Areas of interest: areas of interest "Business Office Building"
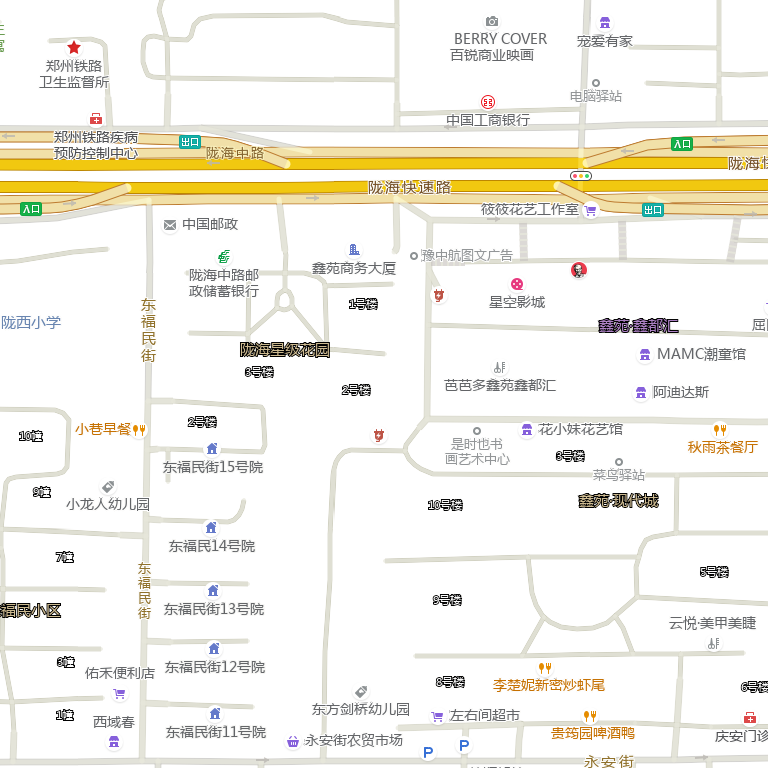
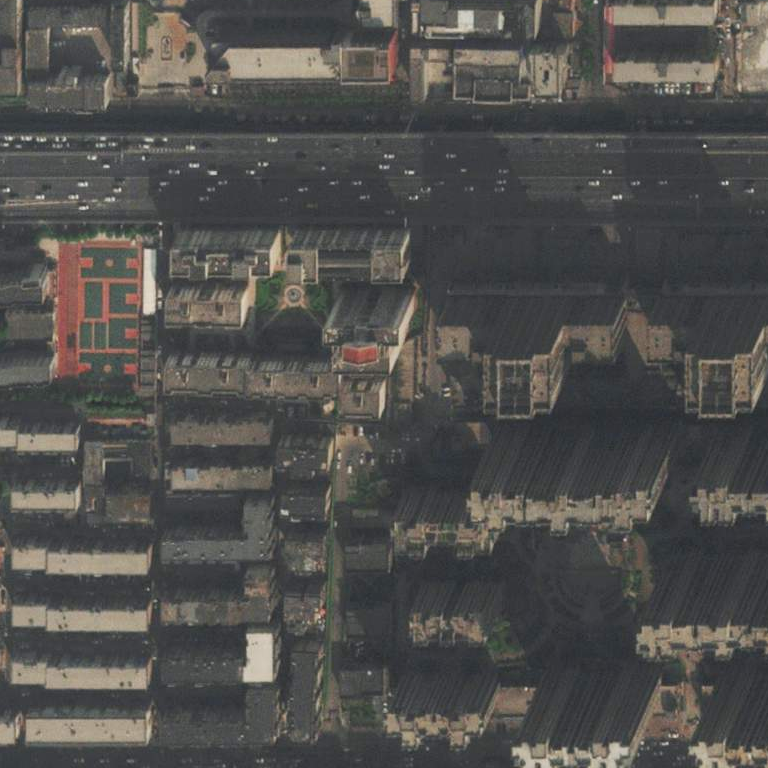